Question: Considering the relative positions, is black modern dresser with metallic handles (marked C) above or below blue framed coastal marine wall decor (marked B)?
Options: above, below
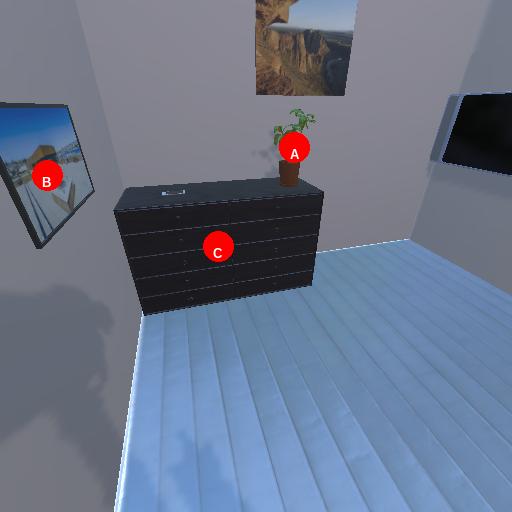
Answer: above